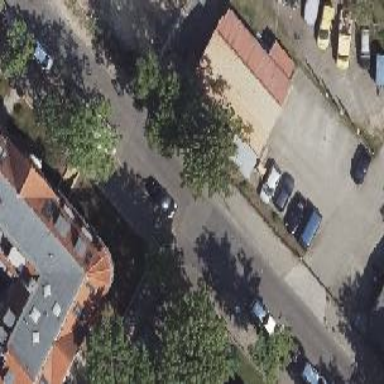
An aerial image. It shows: Residential road with asphalt surface. There is parallel parking on the right side and the sidewalk on the right has sett surface.